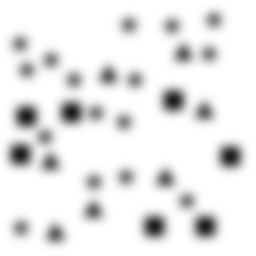
Squares: 7
Triangles: 7
Stars: 16
Total shapes: 30